Question: I am working on a game tutorial with XNA but I am modifying it slightly. Instead of adding projectiles to an array based on a duration, I am trying to add them to the array by pressing the SpaceBar. So this way the user has some control over firing the missiles.
'''
if (currentKeyboardState.IsKeyDown(Keys.Space))
{
AddProjectile(player.Position + new Vector2(player.Width / 2, 0));
}
private void AddProjectile(Vector2 position)
{
Projectile projectile = new Projectile();
projectile.Initialize(GraphicsDevice.Viewport, projectileTexture, position);
projectiles.Add(projectile);
}
'''
However I am running into a minor problem. Since I am using the method IsKeyDown() missiles will be added to the projectiles array until the space bar is released. Is there a method that will register a key press rather than IsKeyDown().

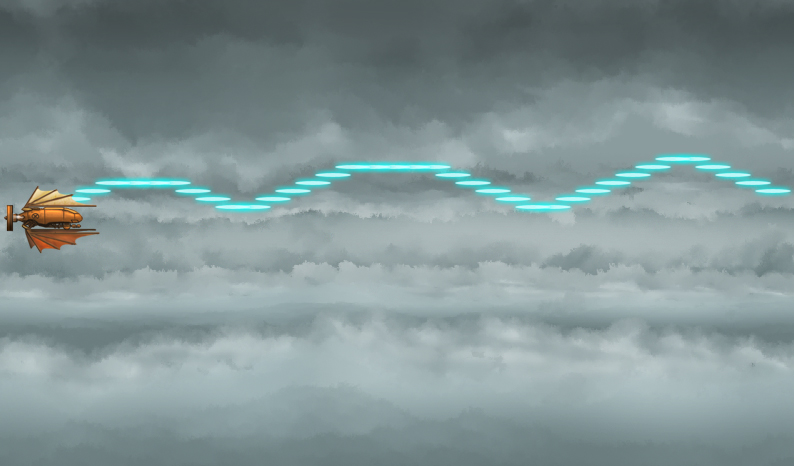
Answer: Add a field that keeps track of the previous keyboard state
'''
KeyboardState _previousKeyboardState = Keyboard.GetState();
'''
You will 'Update'. You can now do edge detection:
'''
KeyboardState currentKeyboardState = Keyboard.GetState();
if(_previousKeyboardState.IsKeyUp(Keys.Space)
&& currentKeyboardState.IsKeyDown(Keys.Space))
{
//action
}
_previousKeyboardState = currentKeyboardState; //update previous state
'''
The thinking is: